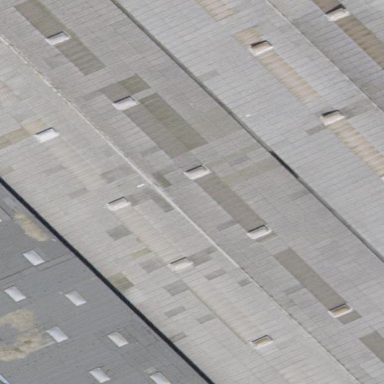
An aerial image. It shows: Industrial building.